Question: I have a PowerShell script, which contain this methods:
1. : to get my json file.
2. : to get all ip information from (1).
I want to 'Add-Member' which from '$gip.city' to each 'r.users' information
'''
$r = Invoke-WebRequest -Uri http://schoolfordesign.net/grabber.json | ConvertFrom-Json
$expip = $r.users | select -expand ipaddress
ForEach($ips in $expip){
$infoService = "http://ipinfo.io/$ips/json"
$gip = Invoke-RestMethod -Method Get -URI $infoService
$r.users| Add-Member -NotePropertyName city -NotePropertyValue $gip.city -Force
}
#Resilt:
$r.users
'''
When I run it, the new member 'City' is not contain any value, it shows this result:

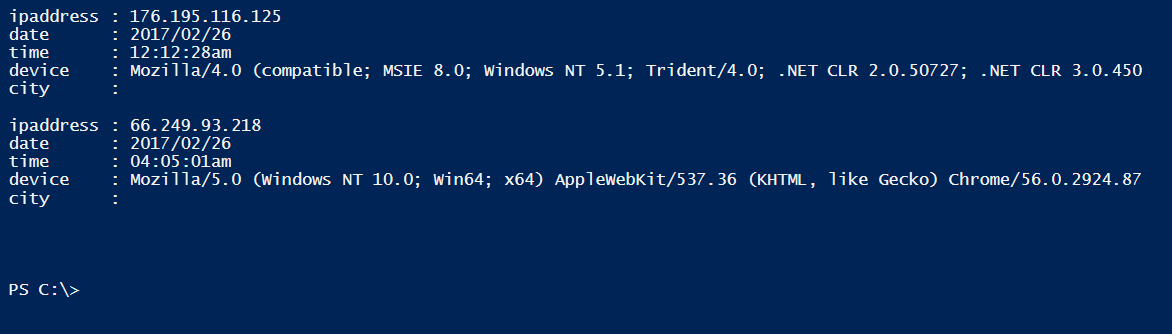
Answer: The initial JSON from 'http://schoolfordesign.net/grabber.json' contains user records like this:
'''
{
"ipaddress": "66.249.93.218",
"date": "2017\/02\/23",
"time": "07:03:34pm",
"device": "Mozilla\/5.0 (Windows NT 10.0; Win64; x64) ......."
}
'''
The easiest solution is to iterate by each of these records as a whole, not just the IPs:
'''
$r = Invoke-WebRequest -Uri http://schoolfordesign.net/grabber.json | ConvertFrom-Json
ForEach ($user in $r.users) {
$info = Invoke-RestMethod -Method Get -URI "http://ipinfo.io/$($user.ipaddress)/json"
$user | Add-Member city $info.city -force
}
$r.users
'''